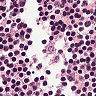
Metastatic tissue present: no